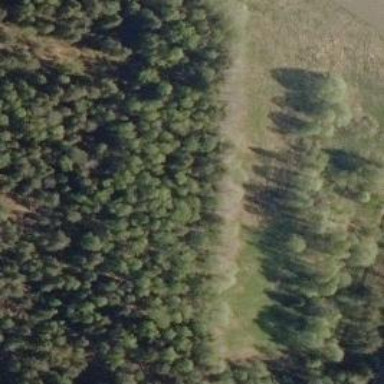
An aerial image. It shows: Path.